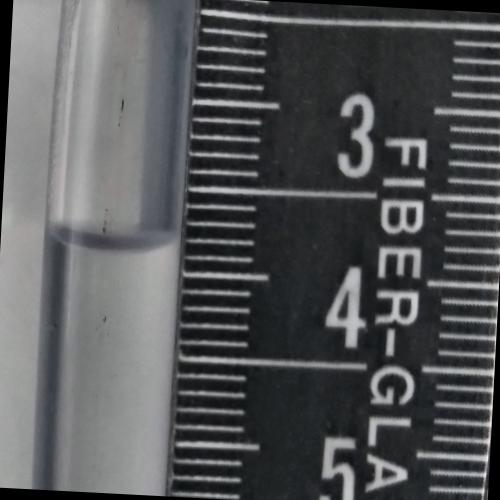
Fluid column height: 3.8 cm